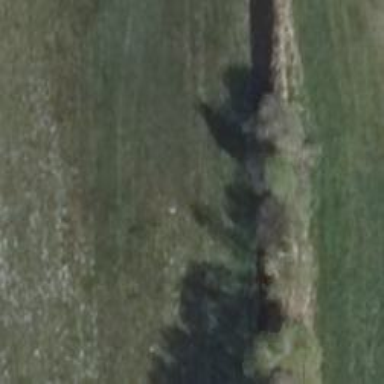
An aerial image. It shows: Row of deciduous broadleaved trees.